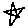
Label: star